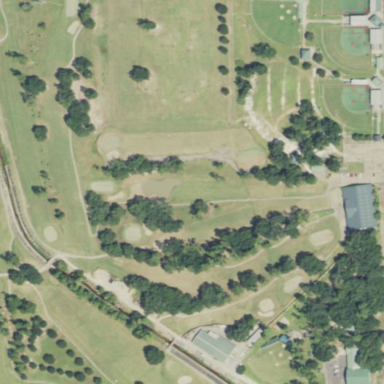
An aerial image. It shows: Golf course surrounded by greenery.